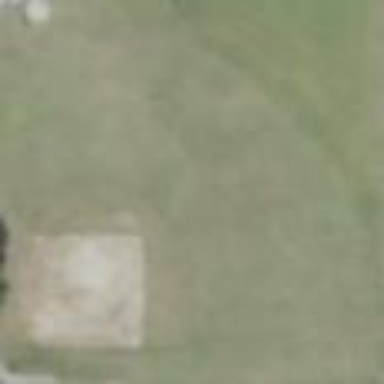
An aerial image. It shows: Baseball pitch for leisure land.